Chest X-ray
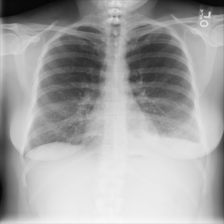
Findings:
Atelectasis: negative
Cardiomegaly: negative
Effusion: negative
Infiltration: positive
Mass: negative
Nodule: negative
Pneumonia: negative
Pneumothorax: negative
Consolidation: negative
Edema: negative
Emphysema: negative
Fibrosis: negative
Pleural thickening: negative
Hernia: negative